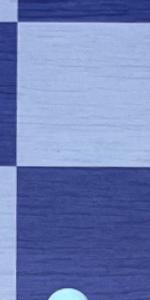
Label: Empty